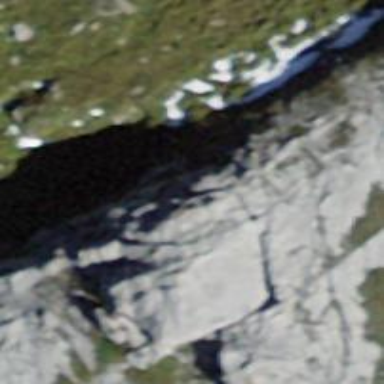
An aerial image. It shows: Cliff in nature.